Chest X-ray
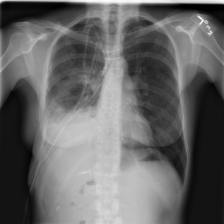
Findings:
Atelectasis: negative
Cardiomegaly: negative
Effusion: negative
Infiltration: positive
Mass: negative
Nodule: negative
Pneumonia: negative
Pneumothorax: positive
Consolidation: negative
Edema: negative
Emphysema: negative
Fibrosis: negative
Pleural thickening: negative
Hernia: negative